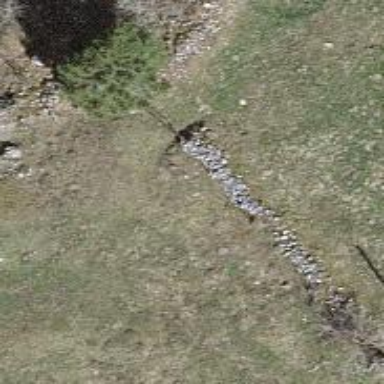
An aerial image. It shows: Wall made of dry stone.